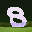
Label: 8